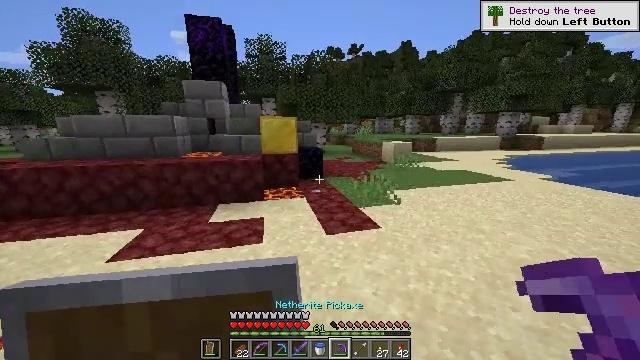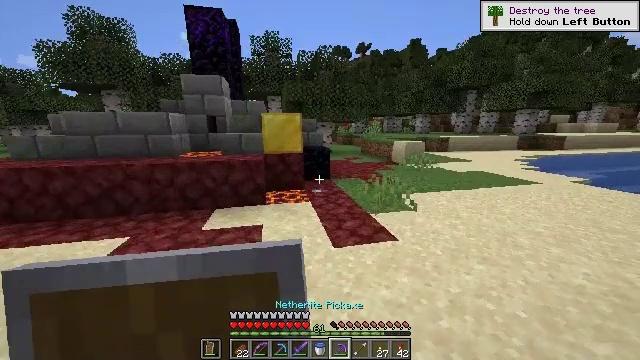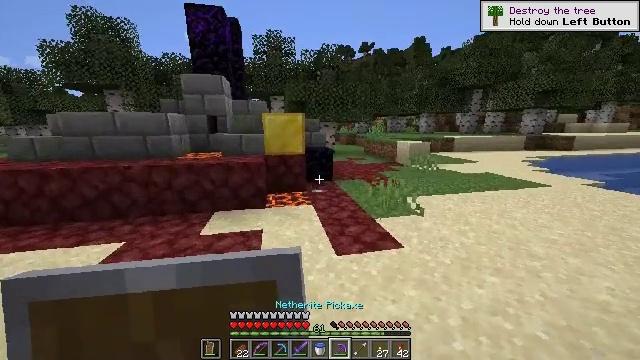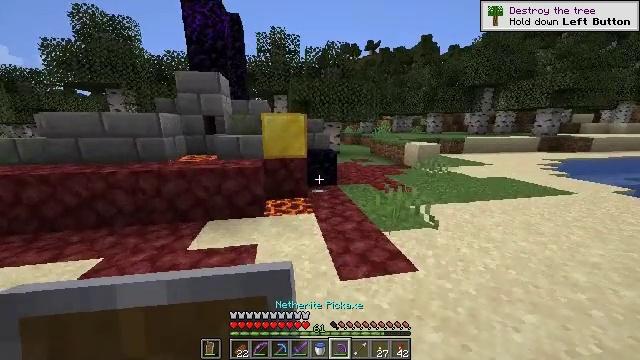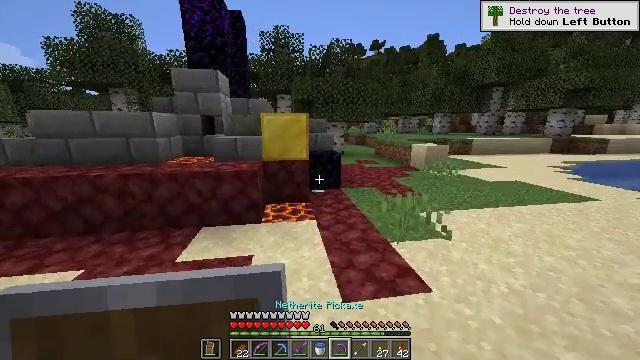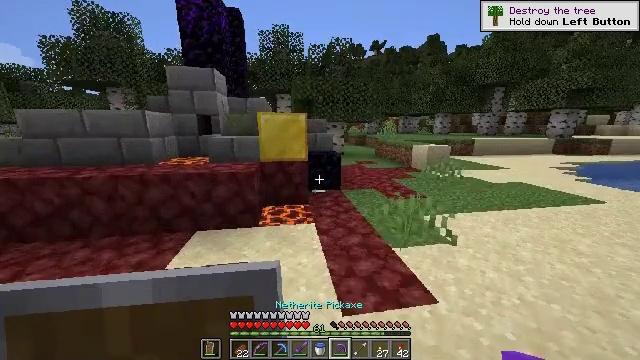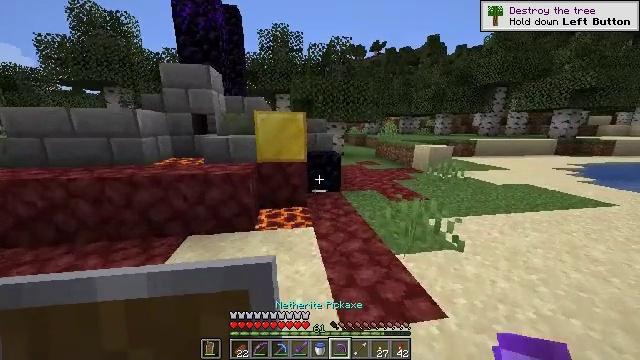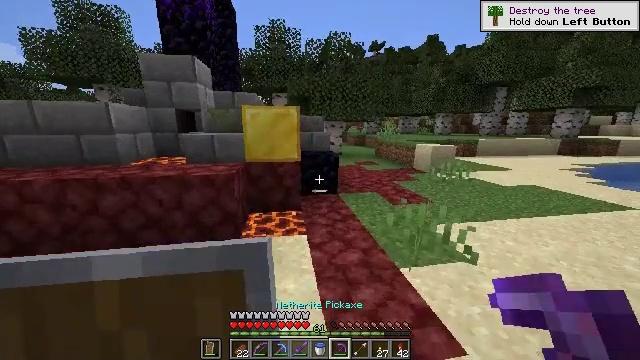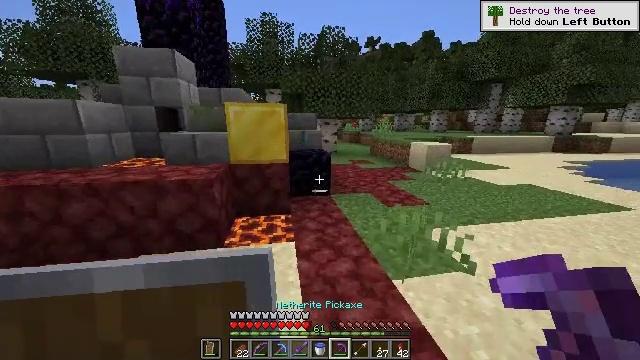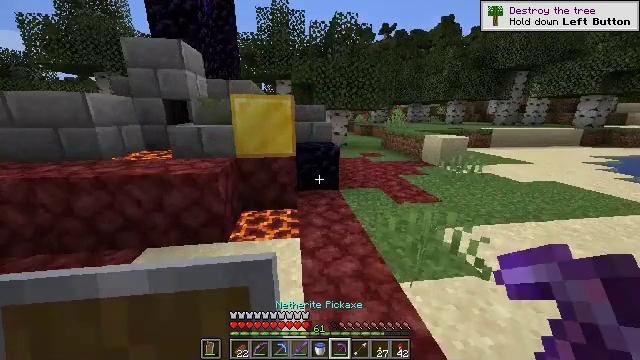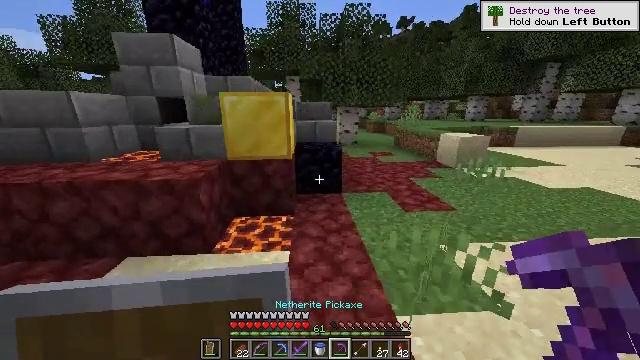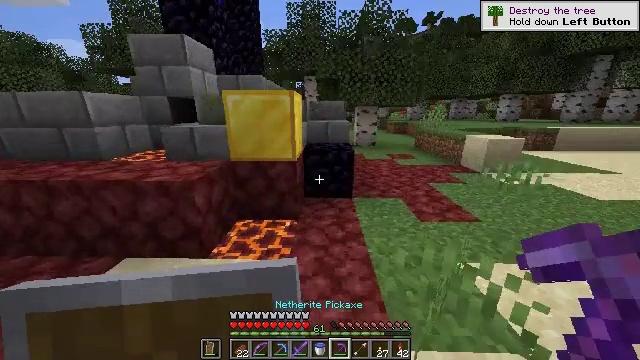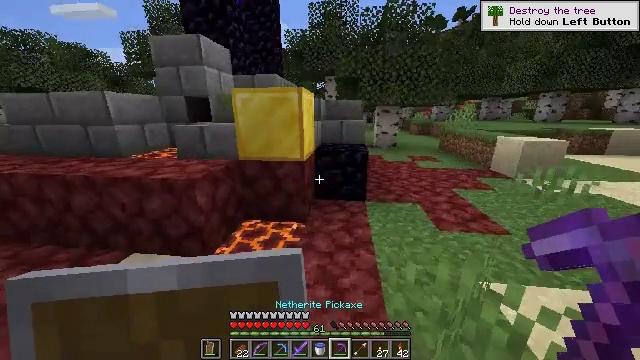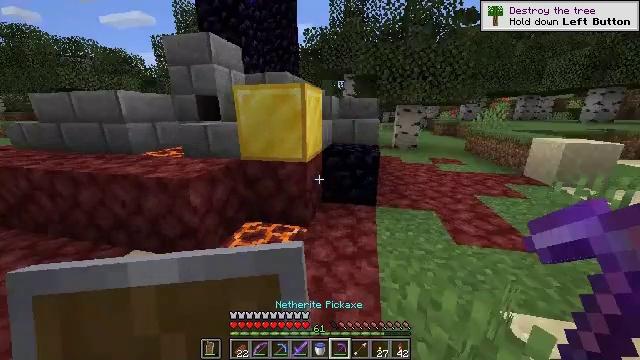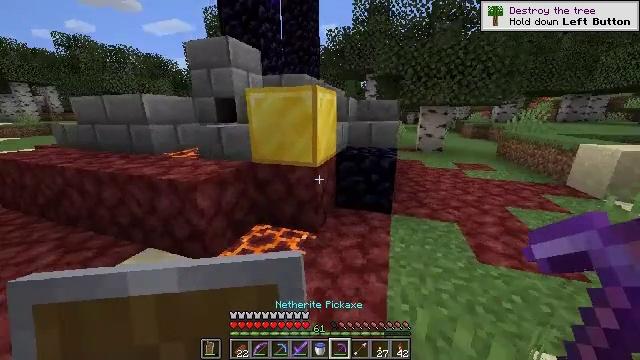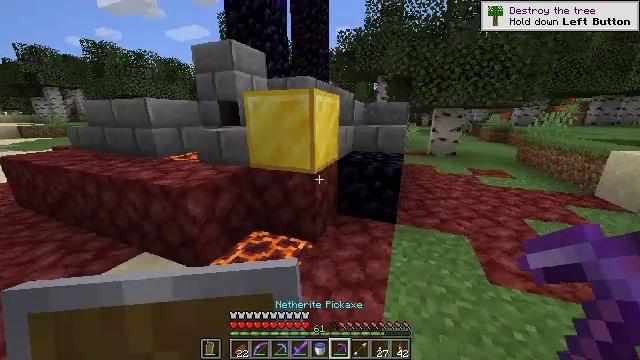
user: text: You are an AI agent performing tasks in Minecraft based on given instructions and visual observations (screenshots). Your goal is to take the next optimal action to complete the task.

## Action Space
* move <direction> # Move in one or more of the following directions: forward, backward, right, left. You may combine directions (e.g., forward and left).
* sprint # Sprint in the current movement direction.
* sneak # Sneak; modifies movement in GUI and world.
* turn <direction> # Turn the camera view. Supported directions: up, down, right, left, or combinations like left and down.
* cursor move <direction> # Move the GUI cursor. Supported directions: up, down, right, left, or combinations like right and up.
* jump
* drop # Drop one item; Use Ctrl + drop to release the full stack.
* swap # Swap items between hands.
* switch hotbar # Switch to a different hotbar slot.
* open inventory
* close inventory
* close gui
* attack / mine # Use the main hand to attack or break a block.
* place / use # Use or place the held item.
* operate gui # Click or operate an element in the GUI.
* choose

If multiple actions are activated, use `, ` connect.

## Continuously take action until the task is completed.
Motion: motion action
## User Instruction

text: Collect the gold block from a structure.
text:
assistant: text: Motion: move forward, turn left
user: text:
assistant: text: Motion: move forward
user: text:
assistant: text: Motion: move forward, turn left
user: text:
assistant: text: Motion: move forward, turn left
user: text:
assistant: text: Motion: move forward
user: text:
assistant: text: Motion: move forward
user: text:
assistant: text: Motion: move forward and move right
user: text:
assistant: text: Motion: move forward and move right, turn right
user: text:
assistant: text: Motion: move forward and move right, turn left and down
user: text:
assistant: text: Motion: move forward and move right, turn left
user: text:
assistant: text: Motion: move forward and move right, turn left
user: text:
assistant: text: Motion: move forward and move right, turn left
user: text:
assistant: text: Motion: move forward and move right, turn left
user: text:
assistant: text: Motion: move forward and move right, turn left
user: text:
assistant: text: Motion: move forward and move right, turn left
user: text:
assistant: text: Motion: move forward and move right, turn left
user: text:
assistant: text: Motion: move forward and move right, turn left
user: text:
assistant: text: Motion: move forward and move right, turn left
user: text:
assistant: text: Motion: move forward and move right, turn left and up
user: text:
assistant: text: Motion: move forward, turn left
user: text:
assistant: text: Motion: move forward, turn left
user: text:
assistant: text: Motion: move forward, turn left and up
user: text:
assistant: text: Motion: move forward, turn left
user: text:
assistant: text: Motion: move forward, turn left
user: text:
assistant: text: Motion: move forward, turn left
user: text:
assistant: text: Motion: no_op
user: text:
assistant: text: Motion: attack / mine
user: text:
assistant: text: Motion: attack / mine
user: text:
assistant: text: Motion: attack / mine
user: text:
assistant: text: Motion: attack / mine